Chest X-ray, PA view. Patient: 53 years old, sex F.
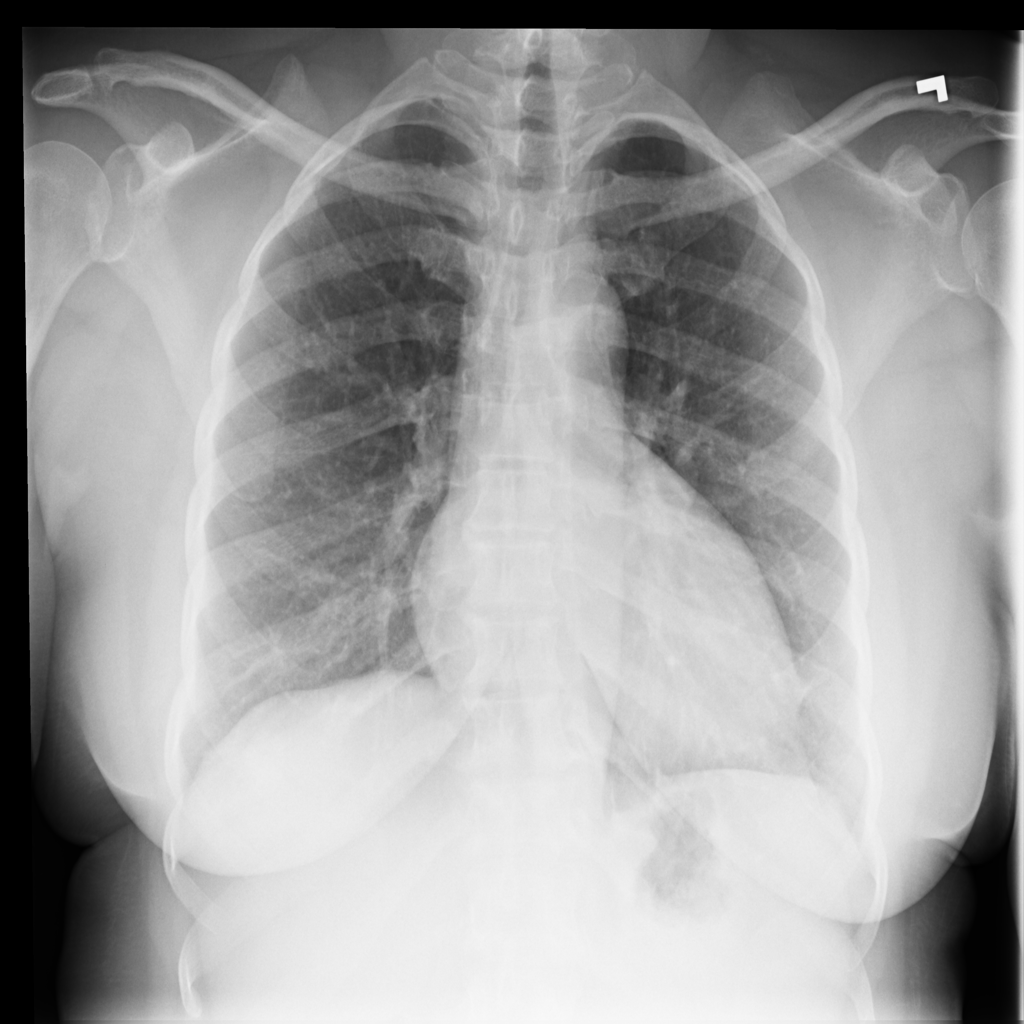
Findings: Cardiomegaly